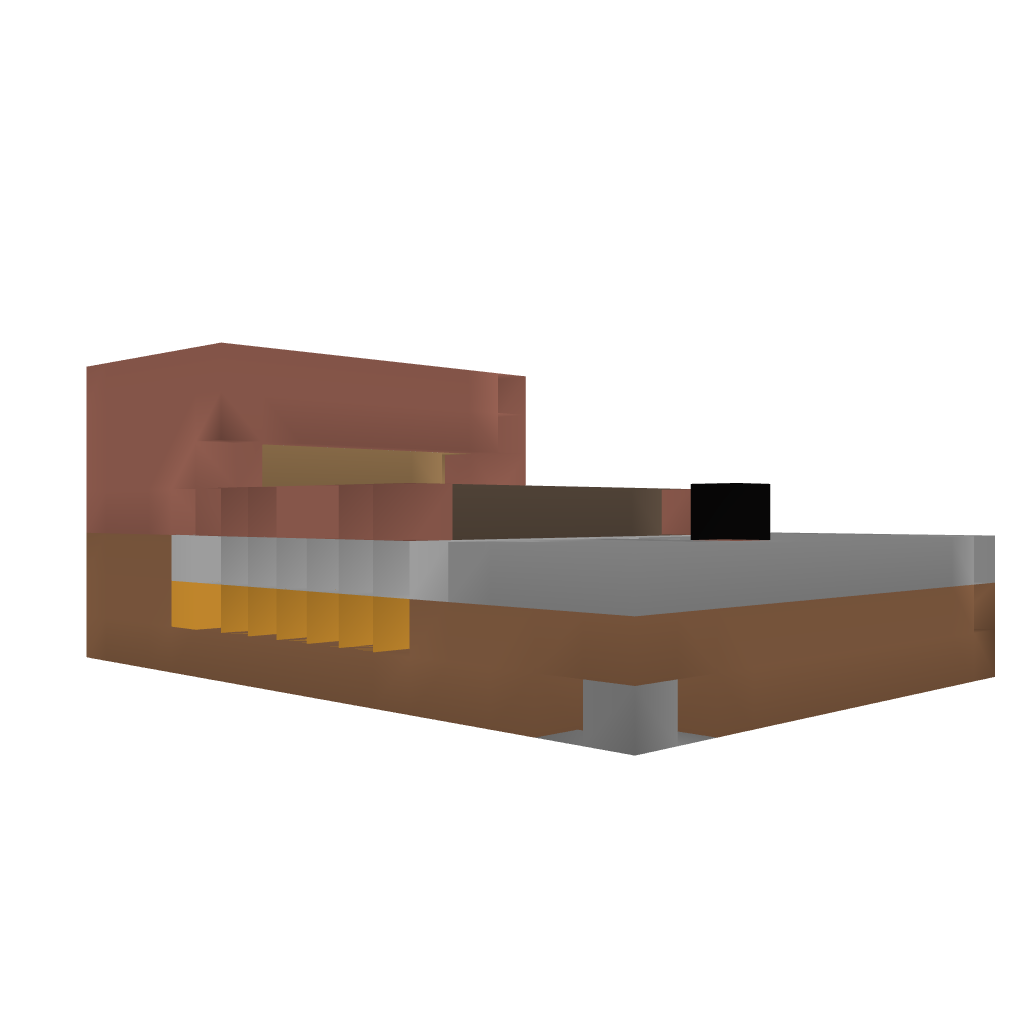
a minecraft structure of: Wheat farm